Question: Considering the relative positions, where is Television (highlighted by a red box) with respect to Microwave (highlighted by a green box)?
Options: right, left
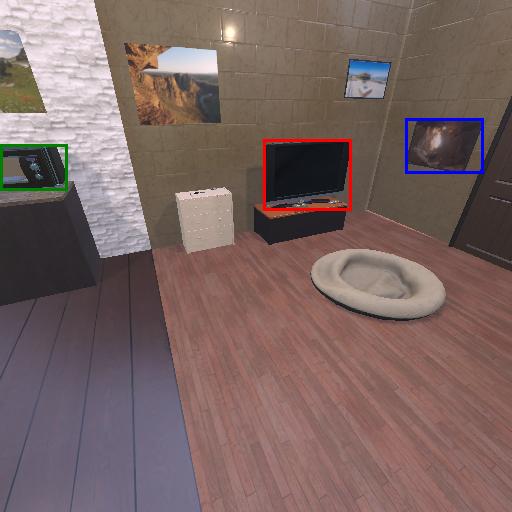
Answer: right